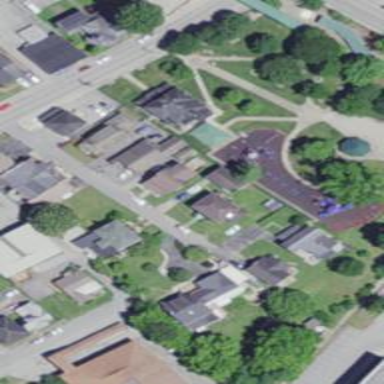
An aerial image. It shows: Playground area for leisure land.